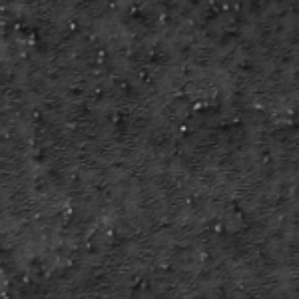
Label: frost